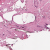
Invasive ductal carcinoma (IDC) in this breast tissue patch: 0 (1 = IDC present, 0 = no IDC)